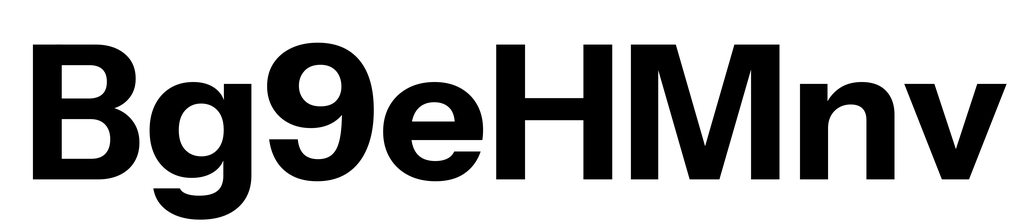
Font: InstrumentSans_Bold